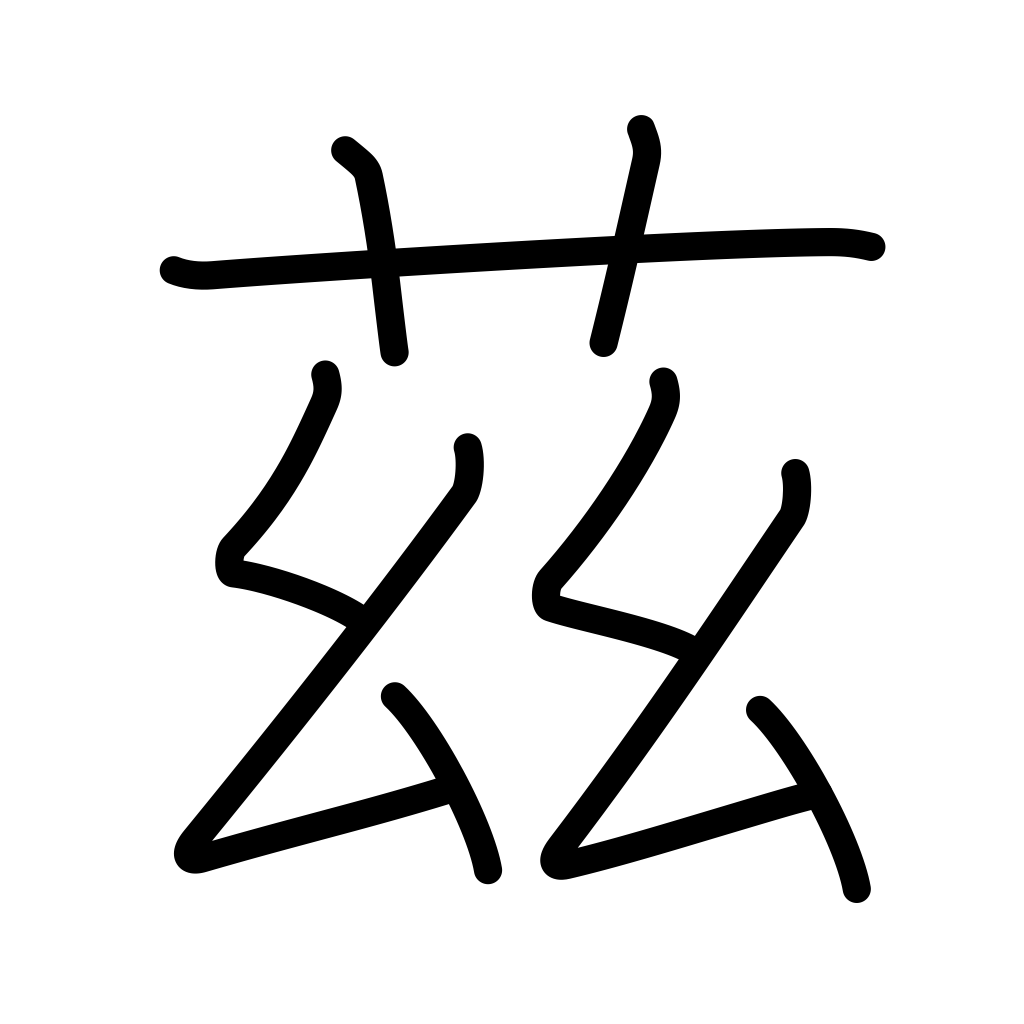
Meaning: here